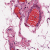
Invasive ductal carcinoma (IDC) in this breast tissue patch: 0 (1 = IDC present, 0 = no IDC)